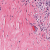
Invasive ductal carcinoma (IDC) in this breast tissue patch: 1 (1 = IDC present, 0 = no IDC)